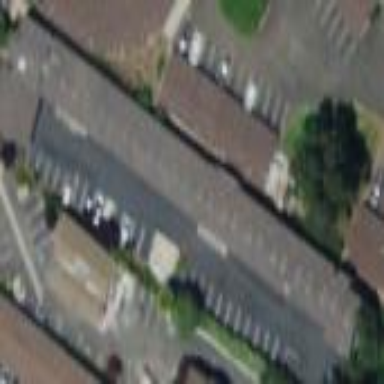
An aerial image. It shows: Building that is motel.